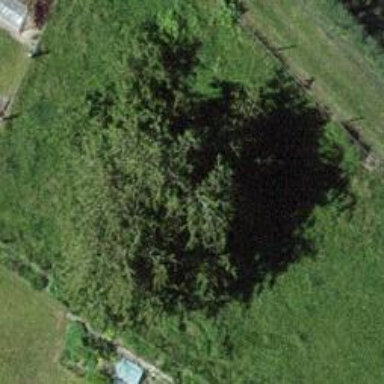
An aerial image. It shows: Single tag "natural: tree."